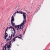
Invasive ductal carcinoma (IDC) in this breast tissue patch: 0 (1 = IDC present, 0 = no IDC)